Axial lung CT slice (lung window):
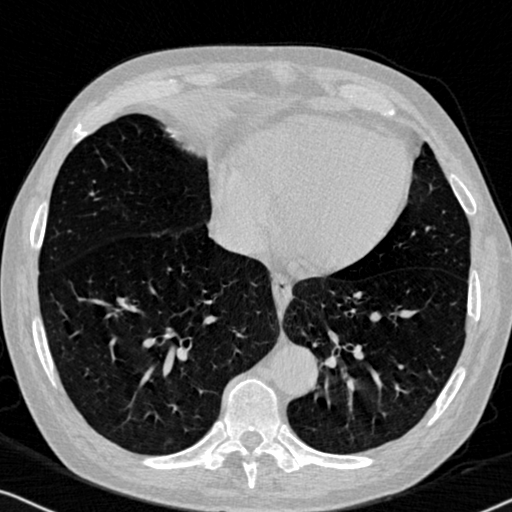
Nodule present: no